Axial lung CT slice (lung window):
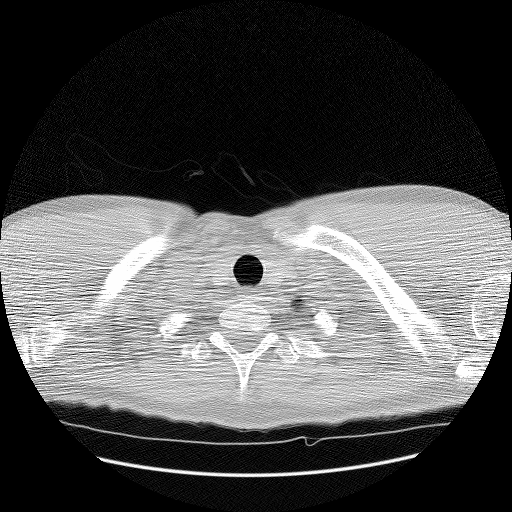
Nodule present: no